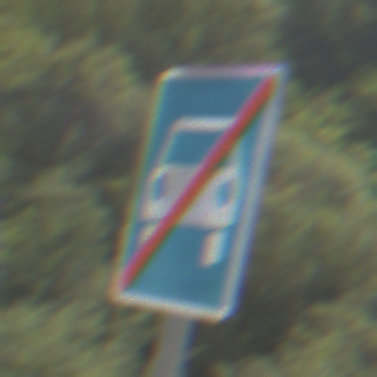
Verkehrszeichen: EndeKraftfahrstrasse
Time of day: Midday
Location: Outdoor (Nature)
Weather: PartlyCloudy
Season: NotSpecified
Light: Natural